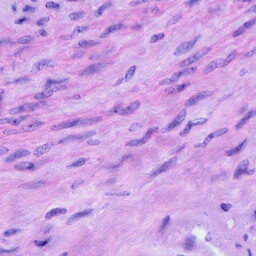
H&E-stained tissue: Cervix